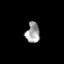
Tissue: prostate
Cell type: NK cells
Senescence score: 0.2374
Nuclear area (px): 279
Mean DAPI intensity: 159